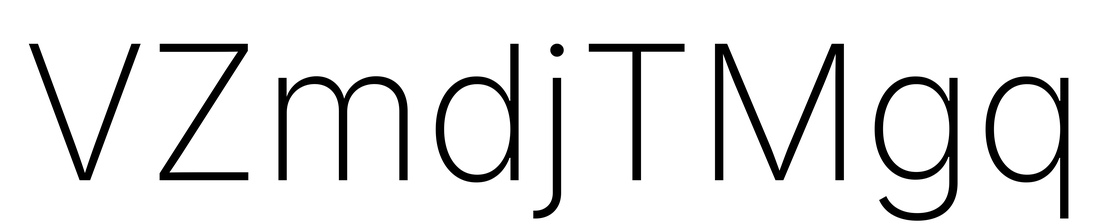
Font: Inter_ExtraLight